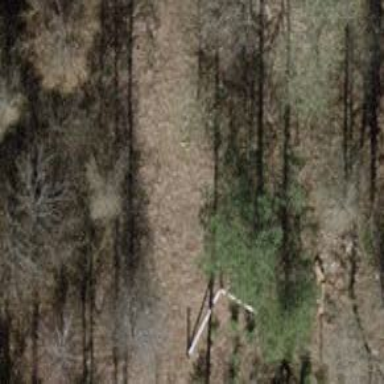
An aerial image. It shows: Fence with chain link type.